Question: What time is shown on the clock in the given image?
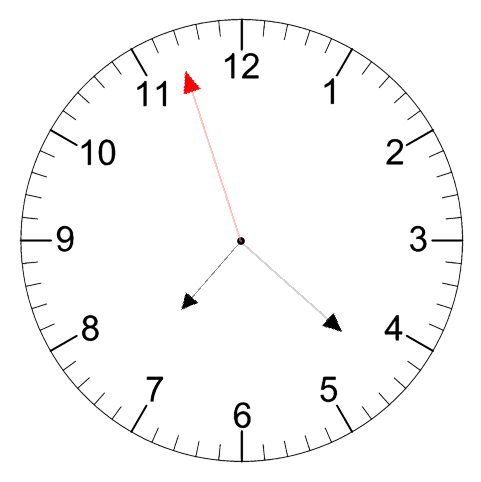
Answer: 07:21:57